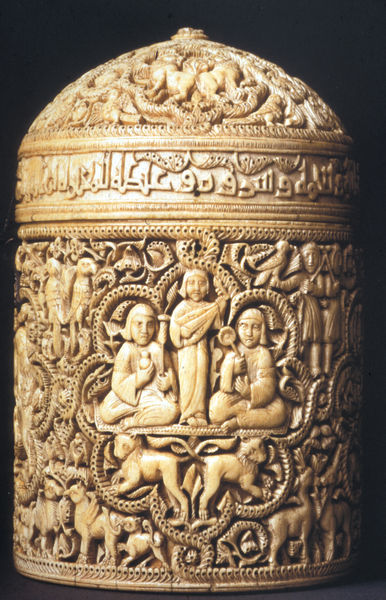
Titel: Pyxis aus Madinat al-Zahra
Standort: Paris
Institution: Louvre
Schlagwörter: gruppe, mann, vogel, weiß, frauen, menschen, ocker, blume, braun, frau, holz, kleider, männer, schwarz, stuhl, tisch, tier, tiere, beige, muster, ornament, gelage, geschichte, rahmen, stein, instrument, sitzend, stehend, drei, familie, kind, personen, gitarre, musik, pflanzen, rund, affe, engel, krug, ranken, ton, vase, relief, bein, schrift, rand, figuren, kuppel, essen, inschrift, dekor, ornamente, verzierung, korb, bronze, schriftzeichen, foto, becher, truhe, deckel, gefäß, geflecht, dose, medaillon, orient, orientalisch, zweig, asien, text, buchstaben, asiatisch, intarsie, schnitzerei, verziert, halbrund, china, fries, arabisch, löwen, reh, rehe, romanik, schlangen, mönche, löwe, heilige, laute, schatulle, papagei, bänder, schafe, stiere, kelle, leier, kunsthandwerk, arabien, islam, behälter, urne, kochlöffel, ränder, aufbewahrung, geschnitzt, schnitzereien, schnitzwerk, tonkrug, elfenbein, ägypten, friese, schnitzerein, affen, kleeblatt, perlstab, kamel, schnitz, lebensmittel, schriftband, behältnis, noah, büchse, fatimidisch, indisch, pyxis, koran, papgei, behälder, büxhse, dstiere, elefenbein, kapsel, mehrblatt, drolerie, h, deckel#, schnitzereri